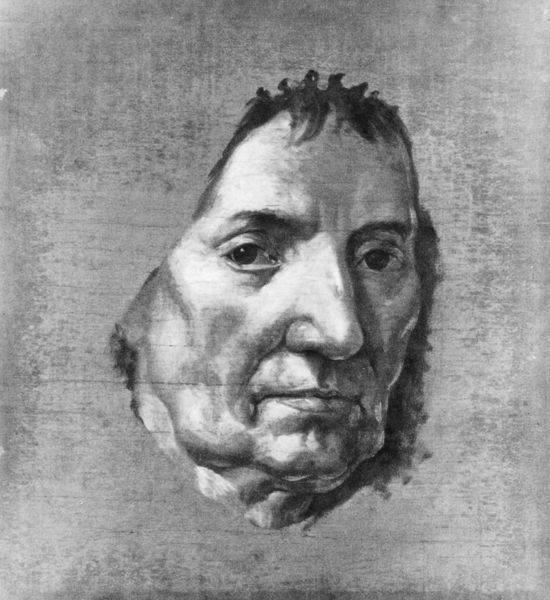
Titel: Die Maske der Mutter
Künstler: Philipp Otto Runge
Institution: Hamburg, Kunsthalle, Inventarnr. 1028
Schlagwörter: kopf, mann, schatten, weiß, ausschnitt, frau, grau, mund, nase, schwarz, skizze, stirn, zeichnung, blick, alt, augen, falten, gesicht, bild, bildnis, portrait, porträt, augenbrauen, lippen, backen, graphik, folds, white, black, face, gray, grey, hair, nose, old, painting, woman, looking, print, brown, unvollendet, braue, runzeln, schläfen, sad, man, head, eyes, view, drawing, black and white, shadow, chin, mouth, wrinkles, sketch, old man, lavierung, person, human, cheeks, neck, dull, thinking, monk, pencil, eye, horse, lips, stare, charcoal, simple, cheek, eyebrows, staring, lipen, forehead, angry, eyebrow, fragment, serious, unfinished, incomplete, hood, wrinkle, brows, charcol, scratch, brown eyes, wrinkled, no hair, chick, partial, content